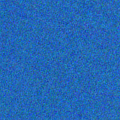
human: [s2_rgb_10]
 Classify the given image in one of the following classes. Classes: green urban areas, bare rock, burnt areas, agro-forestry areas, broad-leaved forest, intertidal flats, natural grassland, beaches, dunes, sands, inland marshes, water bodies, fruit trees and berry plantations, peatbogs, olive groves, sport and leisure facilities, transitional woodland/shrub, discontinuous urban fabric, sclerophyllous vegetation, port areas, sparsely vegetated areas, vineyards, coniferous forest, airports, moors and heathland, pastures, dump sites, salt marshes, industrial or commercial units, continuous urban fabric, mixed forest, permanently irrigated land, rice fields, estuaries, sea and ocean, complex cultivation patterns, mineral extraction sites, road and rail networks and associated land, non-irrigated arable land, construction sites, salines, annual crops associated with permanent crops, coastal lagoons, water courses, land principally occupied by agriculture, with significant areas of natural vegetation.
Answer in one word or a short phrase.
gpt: sea and ocean